Question: I am using SQL Server 2008 express, any reason??
however, if i convert to decimal(6,4) is work. e.g. Select CONVERT(decimal(6,4),'1.1234');
thanks you.

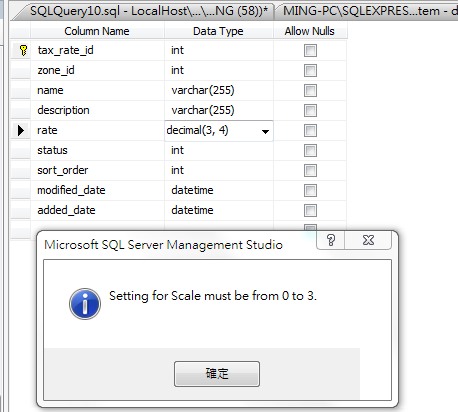
Answer: decimal(Precision, Scale). The Precision number control the maximum number of digits on the left side of the period. The Scale specifies the maximum number of digits on the right side.
If you want 3 digits before decimal and 4 after decimal then
'''
rate decimal(7, 4)
'''